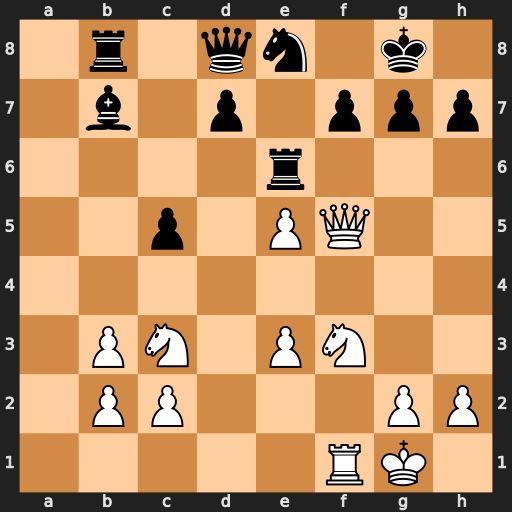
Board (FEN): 1r1qn1k1/1b1p1ppp/4r3/2p1PQ2/8/1PN1PN2/1PP3PP/5RK1
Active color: w
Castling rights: -
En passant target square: -
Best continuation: Ng5 Nf6 exf6